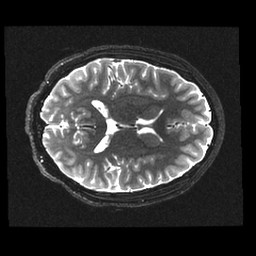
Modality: T2w
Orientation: axial
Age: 13
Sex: female
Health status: ill
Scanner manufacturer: ge
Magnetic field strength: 3 T
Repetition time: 7.5 s
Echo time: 0.1015 s